Question: I've got a function to draw a line graph as shown below. The data points are obtained from a MySQL table. However, how can I number each data point in the x axis 1,2,3,4...?
In the example below, the query returns two results and the graph displays the two points so the graph should have 1 and 2 marked on the axis.
EDIT: Initial problem solved. However, for the example above, there are 2 data points but the max x value is 3. Is there a way of setting the maximum x value to equal the number of data points?

'''
protected void chart(int moduleID)
{
string connStr = ConfigurationManager.ConnectionStrings["myConnectionString"].ConnectionString;
MySqlConnection conn = new MySqlConnection(connStr);
string comm = "SELECT * FROM scores WHERE test_id=0 AND module_id=@ModuleID AND user_id=@UserID";
MySqlCommand mySqlCommand = new MySqlCommand(comm, conn);
mySqlCommand.Parameters.Add(new MySqlParameter("@ModuleID", moduleID));
mySqlCommand.Parameters.Add(new MySqlParameter("@UserID", Session["UserID"]));
MySqlDataAdapter dataAdapter = new MySqlDataAdapter(mySqlCommand);
DataTable ds = new DataTable();
Chart1.ChartAreas["ChartArea1"].AxisX.MajorGrid.Enabled = false;
Chart1.ChartAreas["ChartArea1"].AxisY.MajorGrid.Enabled = false;
Chart1.ChartAreas["ChartArea1"].AxisX.Minimum = 1;
Chart1.ChartAreas["ChartArea1"].AxisX.LabelStyle.Enabled = false;
Chart1.ChartAreas["ChartArea1"].AxisX.Title = "attempt no.";
Chart1.ChartAreas["ChartArea1"].AxisY.Minimum = 0;
Chart1.ChartAreas["ChartArea1"].AxisY.Maximum = 100;
Chart1.ChartAreas["ChartArea1"].AxisY.Title = "%";
Chart1.ChartAreas["ChartArea1"].AxisY.TextOrientation = TextOrientation.Horizontal;
try
{
conn.Open();
dataAdapter.Fill(ds);
if (ds.Rows.Count > 0)
{
Chart1.DataSource = ds;
Chart1.Series["Series1"].YValueMembers = "score";
Chart1.DataBind();
}
else
{
Chart1.Visible = false;
lblError2.Text = "No results found.";
}
}
catch
{
lblError.Text = "Database connection error. Unable to obtain data at the moment.";
}
finally
{
conn.Close();
}
}
'''
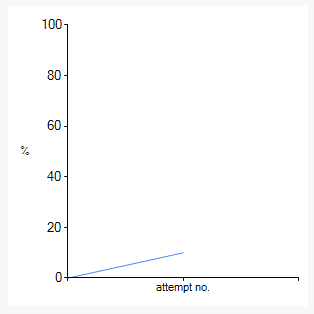
Answer: There is problem with:
'''
Chart1.ChartAreas["ChartArea1"].AxisX.LabelStyle.Enabled = false;
'''
You have disbled AxisX labels
<URL>